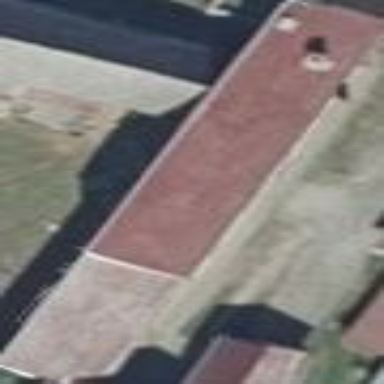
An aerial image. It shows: Building with skillion roof colored red.